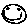
Label: smiley face